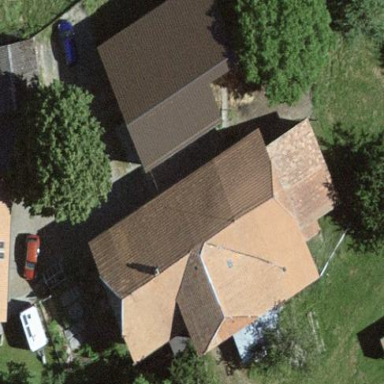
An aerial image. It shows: Shed building.